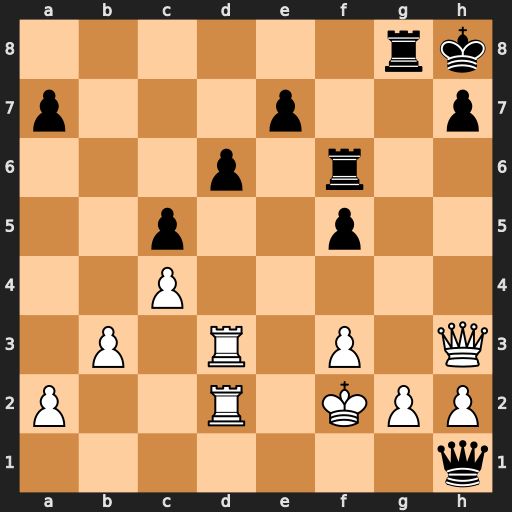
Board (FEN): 6rk/p3p2p/3p1r2/2p2p2/2P5/1P1R1P1Q/P2R1KPP/7q
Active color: w
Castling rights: -
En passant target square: -
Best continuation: Rd1 Rxg2+ Qxg2 Qxg2+ Kxg2